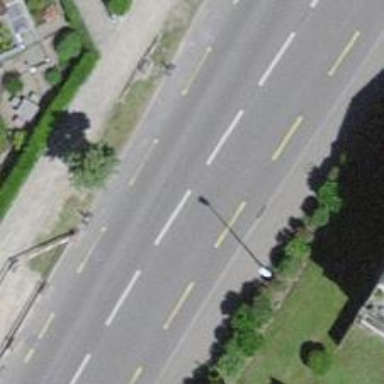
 equipped with cycle lane on both sides."